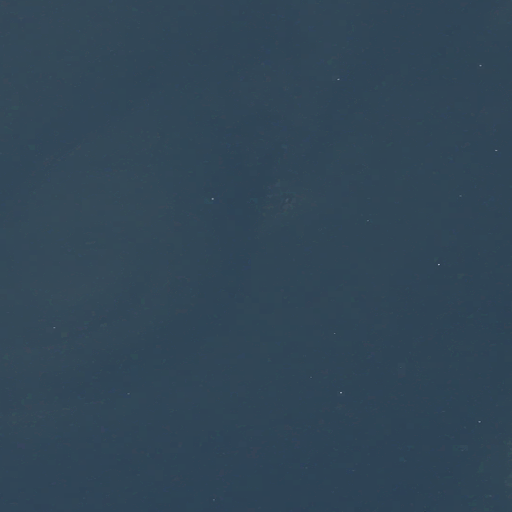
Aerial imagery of bar in Maine named Brant Ledges containing only open water